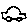
Label: car